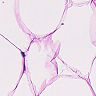
Metastatic tissue present: no